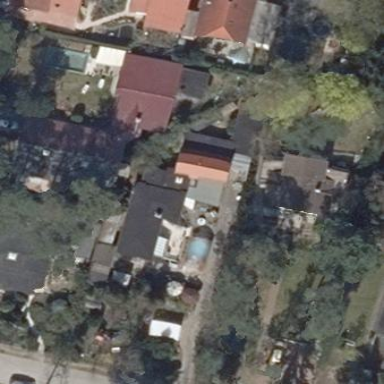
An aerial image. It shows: Semi-detached house.